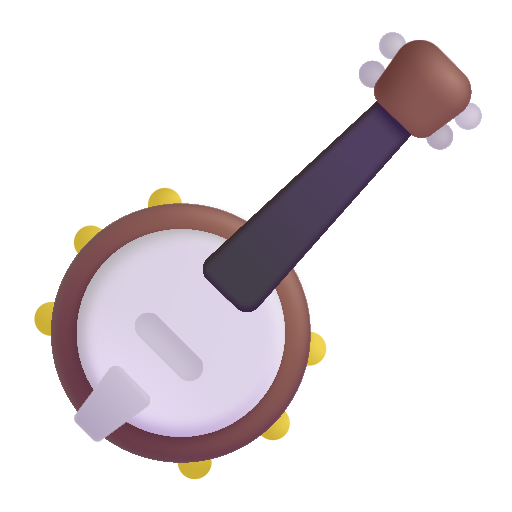
banjo color